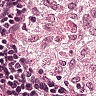
Metastatic tissue present: no